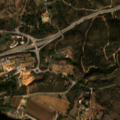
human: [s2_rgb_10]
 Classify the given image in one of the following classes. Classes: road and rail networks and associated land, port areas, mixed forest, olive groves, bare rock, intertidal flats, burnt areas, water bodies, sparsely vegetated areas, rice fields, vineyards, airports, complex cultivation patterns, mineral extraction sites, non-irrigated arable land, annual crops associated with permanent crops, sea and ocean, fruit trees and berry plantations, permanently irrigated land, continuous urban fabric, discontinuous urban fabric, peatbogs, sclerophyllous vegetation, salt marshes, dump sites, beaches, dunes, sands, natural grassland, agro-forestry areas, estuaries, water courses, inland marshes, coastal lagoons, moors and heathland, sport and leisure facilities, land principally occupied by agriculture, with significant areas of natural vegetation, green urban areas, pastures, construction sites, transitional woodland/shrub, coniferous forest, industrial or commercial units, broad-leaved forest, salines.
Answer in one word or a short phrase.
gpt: discontinuous urban fabric, permanently irrigated land, annual crops associated with permanent crops, land principally occupied by agriculture, with significant areas of natural vegetation, transitional woodland/shrub, water courses